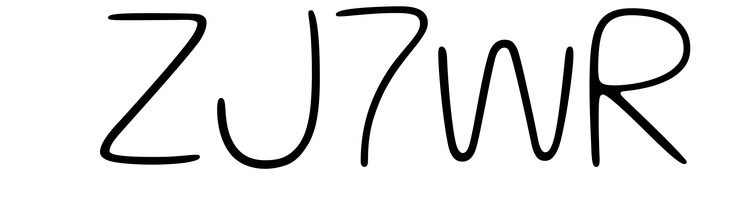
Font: Gluten_Thin